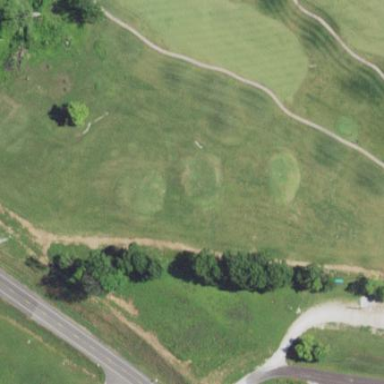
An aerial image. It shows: Grassy area used as driving range for golf.